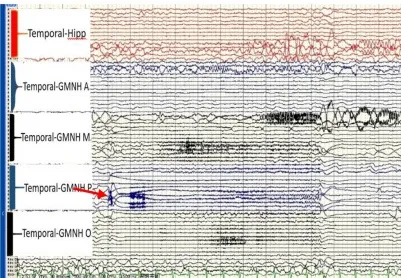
(A) Ictal high-frequency oscillation (HFO) of the stereotactic-electroencephalogram (SEEG), post-GMNH showing HFO (ripple), arrow.
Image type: electrography (eeg)